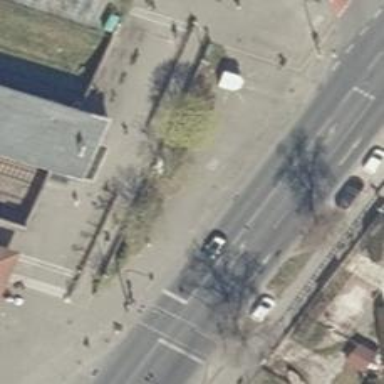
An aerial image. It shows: Footway with ramp.